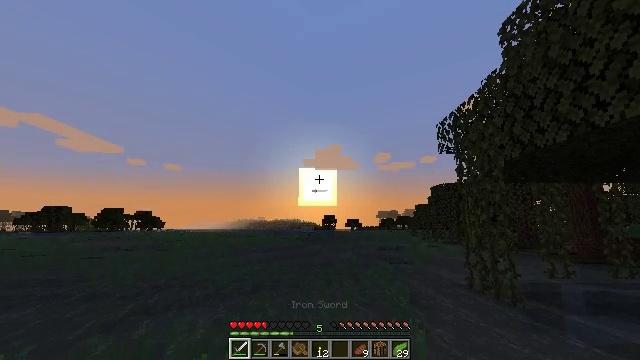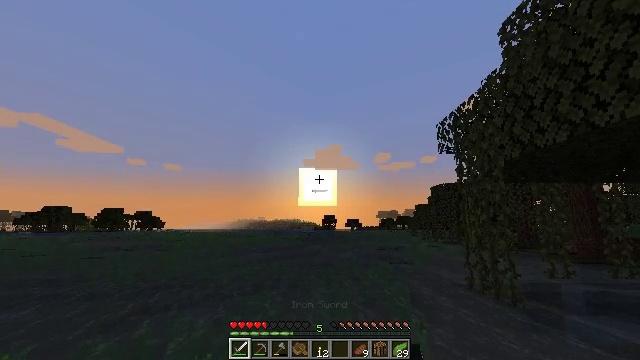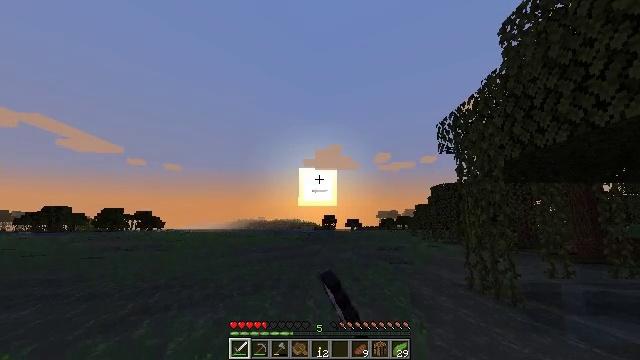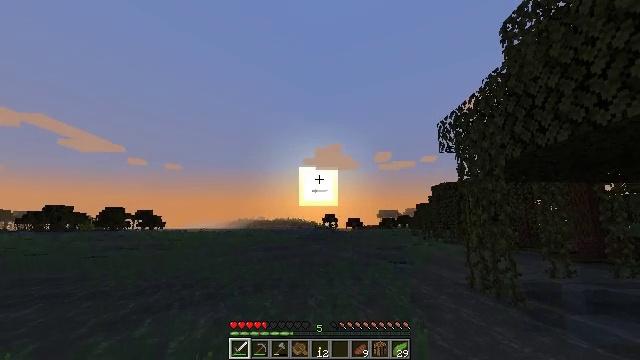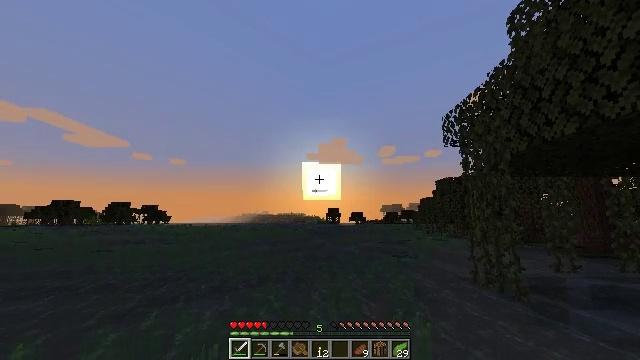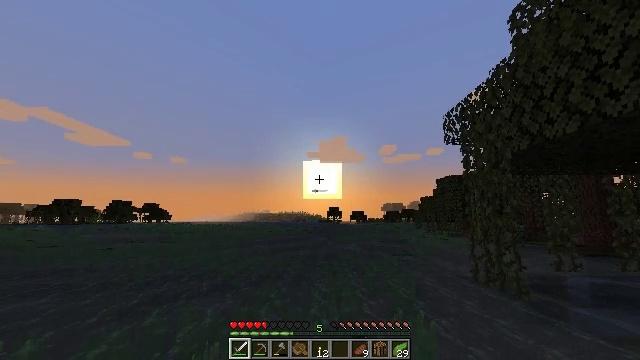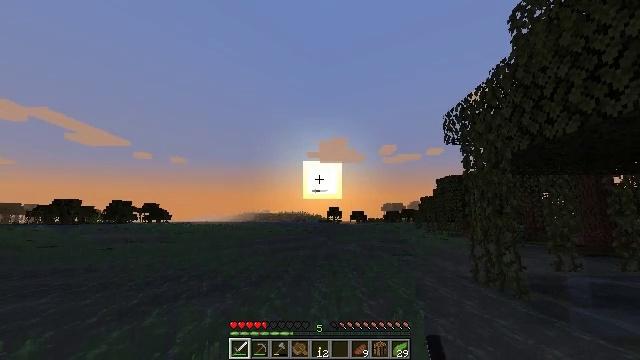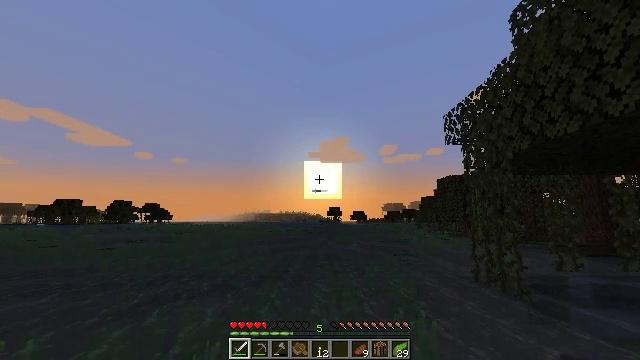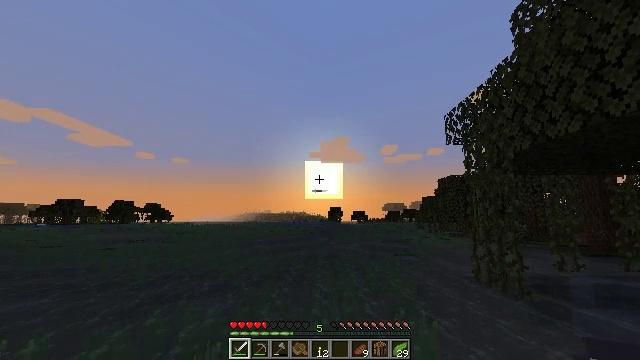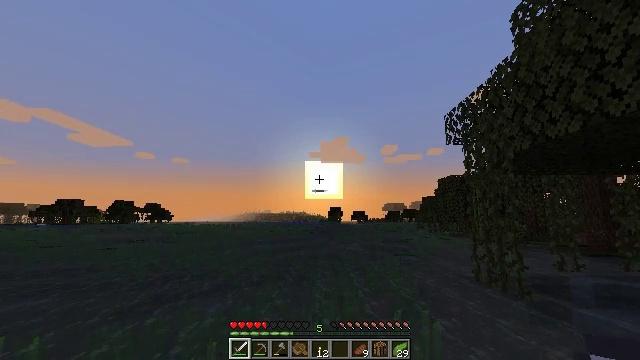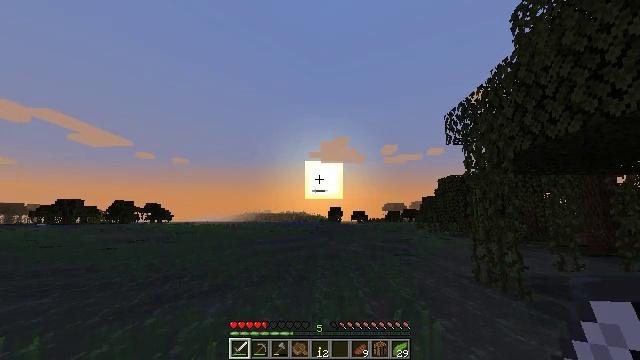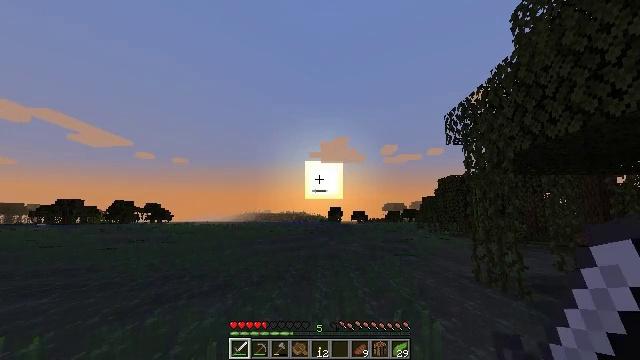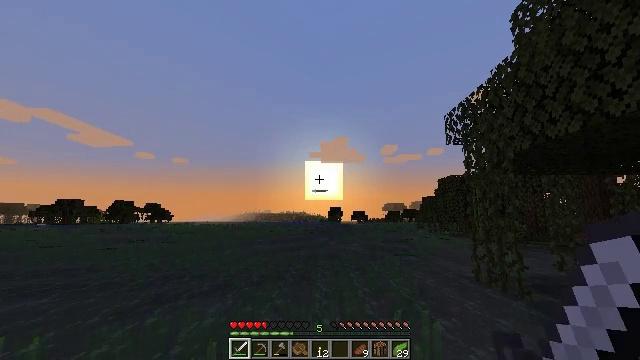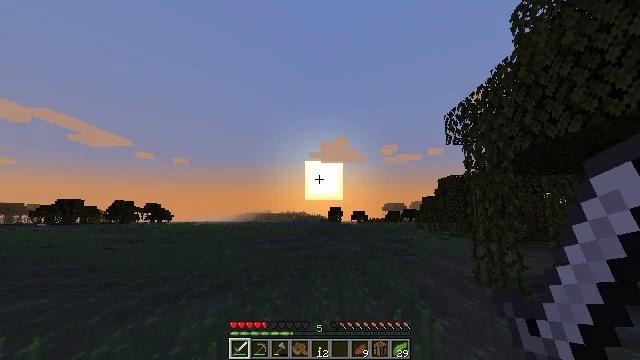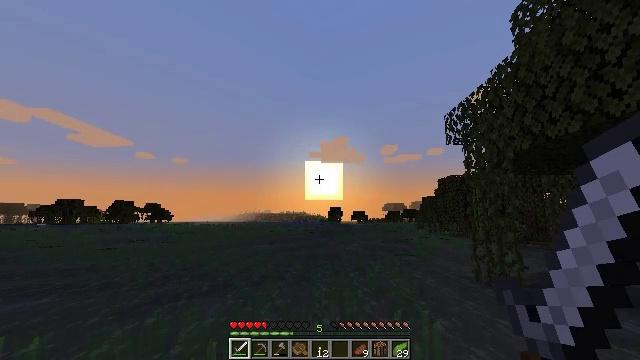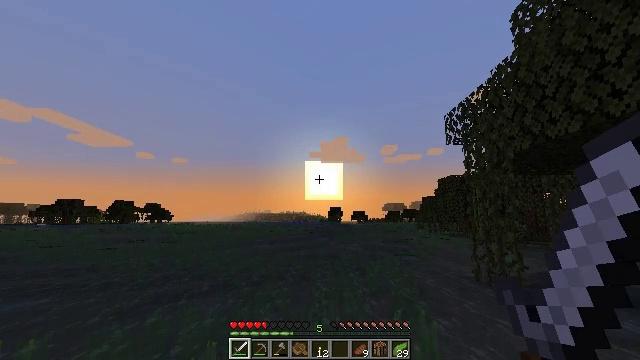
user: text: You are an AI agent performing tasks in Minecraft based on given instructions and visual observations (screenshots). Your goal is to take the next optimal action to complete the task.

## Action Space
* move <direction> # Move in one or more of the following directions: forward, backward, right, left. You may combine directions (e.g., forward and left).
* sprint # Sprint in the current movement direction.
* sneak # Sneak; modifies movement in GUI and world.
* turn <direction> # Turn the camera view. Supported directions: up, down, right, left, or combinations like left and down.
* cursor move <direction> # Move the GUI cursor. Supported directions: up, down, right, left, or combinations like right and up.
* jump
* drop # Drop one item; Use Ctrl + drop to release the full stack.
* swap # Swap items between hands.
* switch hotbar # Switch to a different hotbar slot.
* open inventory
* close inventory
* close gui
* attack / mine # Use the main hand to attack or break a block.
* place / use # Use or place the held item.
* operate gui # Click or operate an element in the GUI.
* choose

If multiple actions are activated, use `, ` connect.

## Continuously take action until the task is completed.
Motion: motion action
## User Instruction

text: Break the potted red mushroom pot.
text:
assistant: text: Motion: attack / mine
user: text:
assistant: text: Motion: attack / mine
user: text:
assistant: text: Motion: attack / mine
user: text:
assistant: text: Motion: turn down, attack / mine
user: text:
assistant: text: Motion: attack / mine
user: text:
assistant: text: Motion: attack / mine
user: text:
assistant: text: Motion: no_op
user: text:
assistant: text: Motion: no_op
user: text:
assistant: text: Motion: use / place
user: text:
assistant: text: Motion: use / place
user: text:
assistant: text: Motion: use / place
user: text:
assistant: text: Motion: use / place
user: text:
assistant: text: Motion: no_op
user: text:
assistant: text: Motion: no_op
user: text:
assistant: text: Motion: no_op
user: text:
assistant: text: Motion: no_op
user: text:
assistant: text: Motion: use / place
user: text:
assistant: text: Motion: use / place
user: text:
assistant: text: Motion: use / place
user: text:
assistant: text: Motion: use / place
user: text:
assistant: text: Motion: no_op
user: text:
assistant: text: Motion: use / place
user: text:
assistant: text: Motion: use / place
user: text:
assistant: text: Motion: use / place
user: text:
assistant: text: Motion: turn left, use / place
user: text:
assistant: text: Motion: turn left
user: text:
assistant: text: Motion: turn left
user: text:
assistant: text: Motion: turn left and down
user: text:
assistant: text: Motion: turn left and down
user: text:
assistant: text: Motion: turn left and down